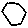
Label: hexagon